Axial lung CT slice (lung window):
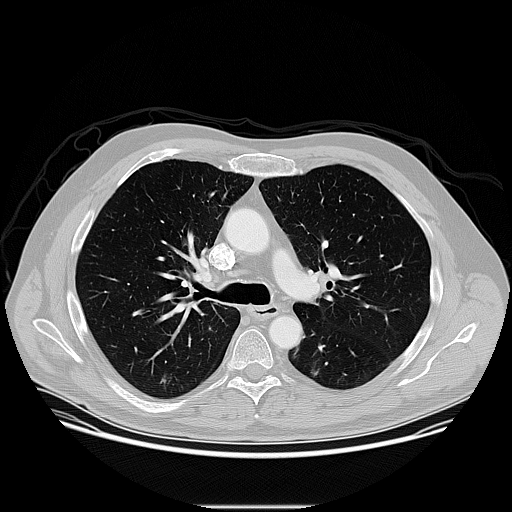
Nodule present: no